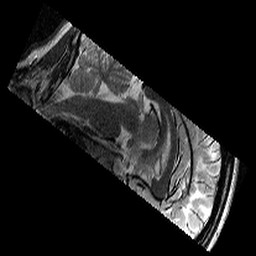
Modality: T2w
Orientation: sagittal
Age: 10
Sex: female
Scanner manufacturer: siemens
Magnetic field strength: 3 T
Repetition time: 9.23 s
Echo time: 0.067 s